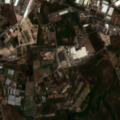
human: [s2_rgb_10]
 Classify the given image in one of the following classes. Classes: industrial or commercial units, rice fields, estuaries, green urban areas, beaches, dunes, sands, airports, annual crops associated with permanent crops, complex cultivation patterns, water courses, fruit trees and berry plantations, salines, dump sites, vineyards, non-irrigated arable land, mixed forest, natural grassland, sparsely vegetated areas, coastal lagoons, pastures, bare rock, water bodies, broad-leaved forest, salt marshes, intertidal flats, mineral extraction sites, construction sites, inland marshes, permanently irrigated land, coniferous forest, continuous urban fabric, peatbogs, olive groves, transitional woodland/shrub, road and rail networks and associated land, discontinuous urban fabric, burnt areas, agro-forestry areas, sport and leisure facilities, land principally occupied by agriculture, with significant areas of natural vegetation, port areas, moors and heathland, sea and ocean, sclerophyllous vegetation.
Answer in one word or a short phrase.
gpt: industrial or commercial units, complex cultivation patterns, natural grassland